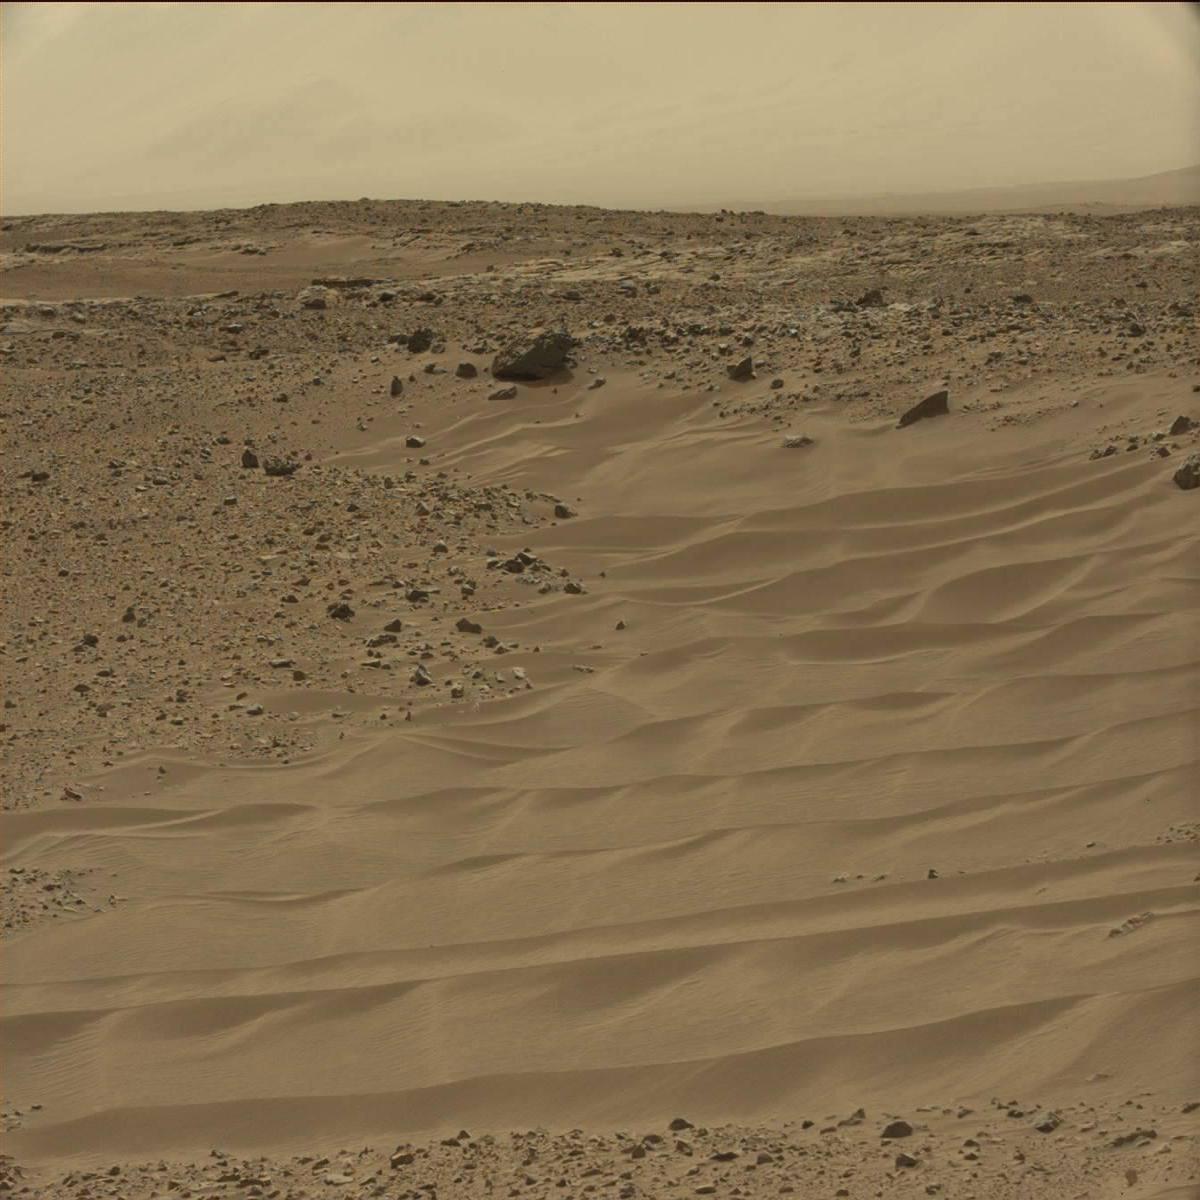
Terrain classes present: Bedrock, Ridge, Rock, Sand / Soil